Interaction volume radius: 5 \u00c5
Interaction volume height: 10 \u00c5
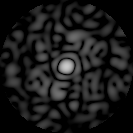
Disorder parameter: 0.8385